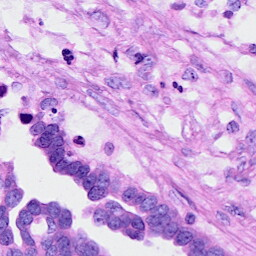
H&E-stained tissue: Ovarian